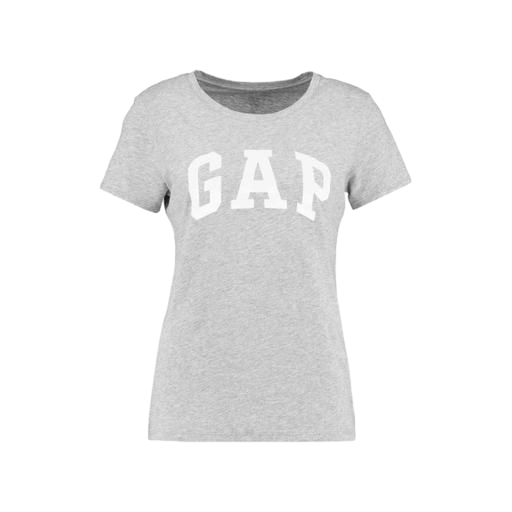
low neck tee light heather, graphic t, gray beaded logo graphic t-shirt, white background